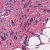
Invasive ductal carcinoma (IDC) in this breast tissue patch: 1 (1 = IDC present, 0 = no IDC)